Question: I'm trying to rotate a rectangle by rotating its points , using this code
'''
var
dx,dy:real;
rotp:Tpoint;
begin
dx := (CenterPoint.Y * Sin(angle)) - (CenterPoint.X * Cos(angle)) + CenterPoint.X;
dy := -(CenterPoint.X * Sin(angle)) - (CenterPoint.Y * Cos(angle)) + CenterPoint.Y;
rotP.X := round((point.X * Cos(angle)) - (point.Y * Sin(angle)) + dx);
rotP.Y := round((point.X * Sin(angle)) + (point.Y * Cos(angle)) + dy);
result:= rotP;
end;
'''
but the round function makes the rectangle distorted , has anyone any idea how to overcome this?
I attached the image, the white points are the points i rotate about the center point, i'm sure that the image is rotated well thus, the white points should be identical to the corners of the image.
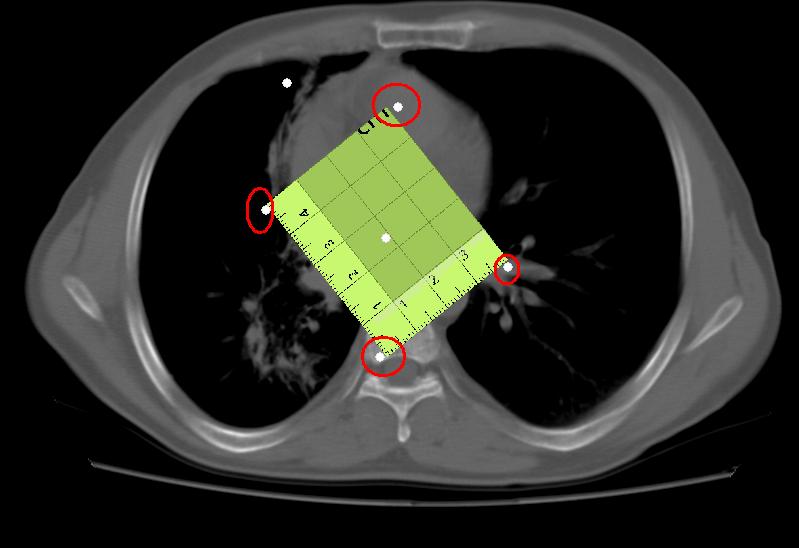
Answer: Your comment gives the game away. You are rotating repeatedly and accumulating errors every time you digitise by converting to integer. Deal with that by storing your coordinates as double precision values and just convert to integer on demand when you need to draw.
In fact, if I were you I would treat your master data to be a position and an angle, both stored to double precision. I would not store the coordinates of the corners at all. I would store a position (center or one of the corners) and an orientation angle (relative to a fixed global axis system). That way you will always draw a true rectangle. At each integration step increment position and orientation as necessary and then calculate the position of the corners from the master data. Do it like this and you will never suffer from distortion of your shape.